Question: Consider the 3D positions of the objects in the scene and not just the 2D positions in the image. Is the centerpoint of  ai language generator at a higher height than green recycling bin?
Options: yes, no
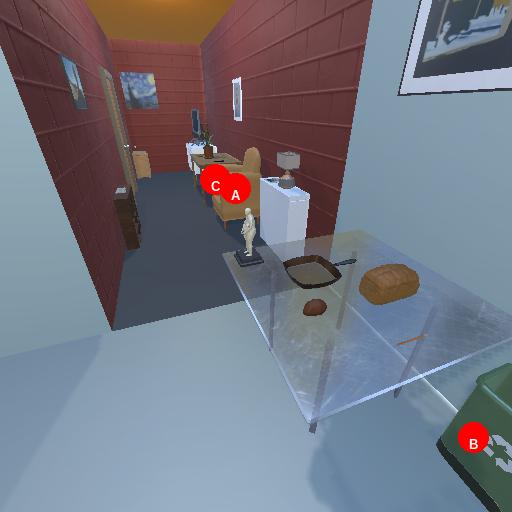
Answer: yes